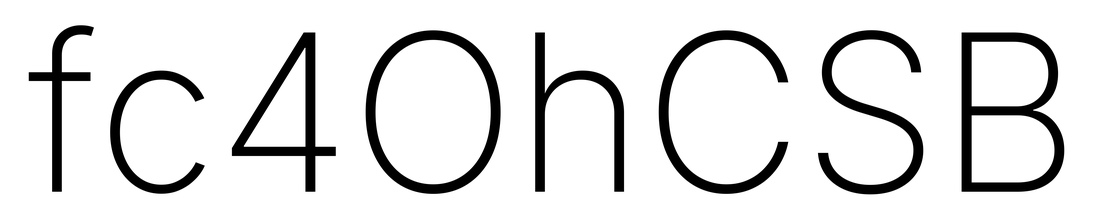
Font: Inter_ExtraLight